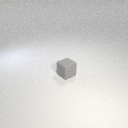
small gray rubber cube